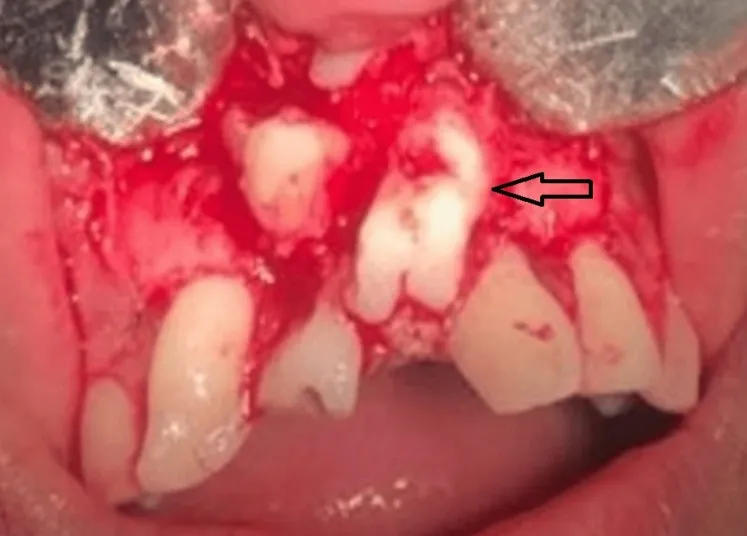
Odontomas seen after raising a mucoperiosteal flap, as shown by the arrow.
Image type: medical_photograph (other_medical_photograph)